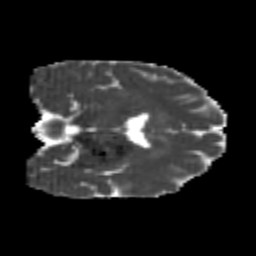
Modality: MD
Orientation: coronal
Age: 22
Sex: male
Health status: healthy
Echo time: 0.074 s